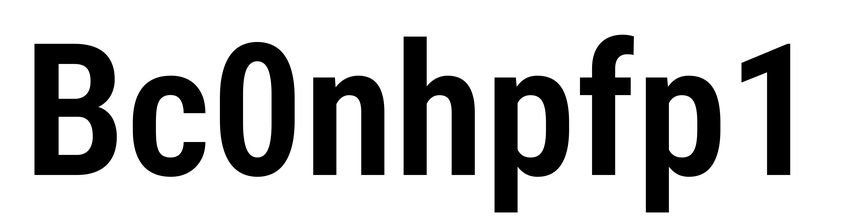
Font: Roboto_Condensed_SemiBold